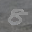
Label: 8